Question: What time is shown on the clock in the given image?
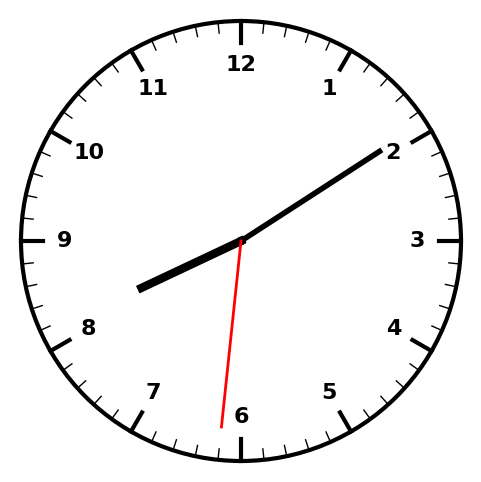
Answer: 08:09:31